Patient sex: F
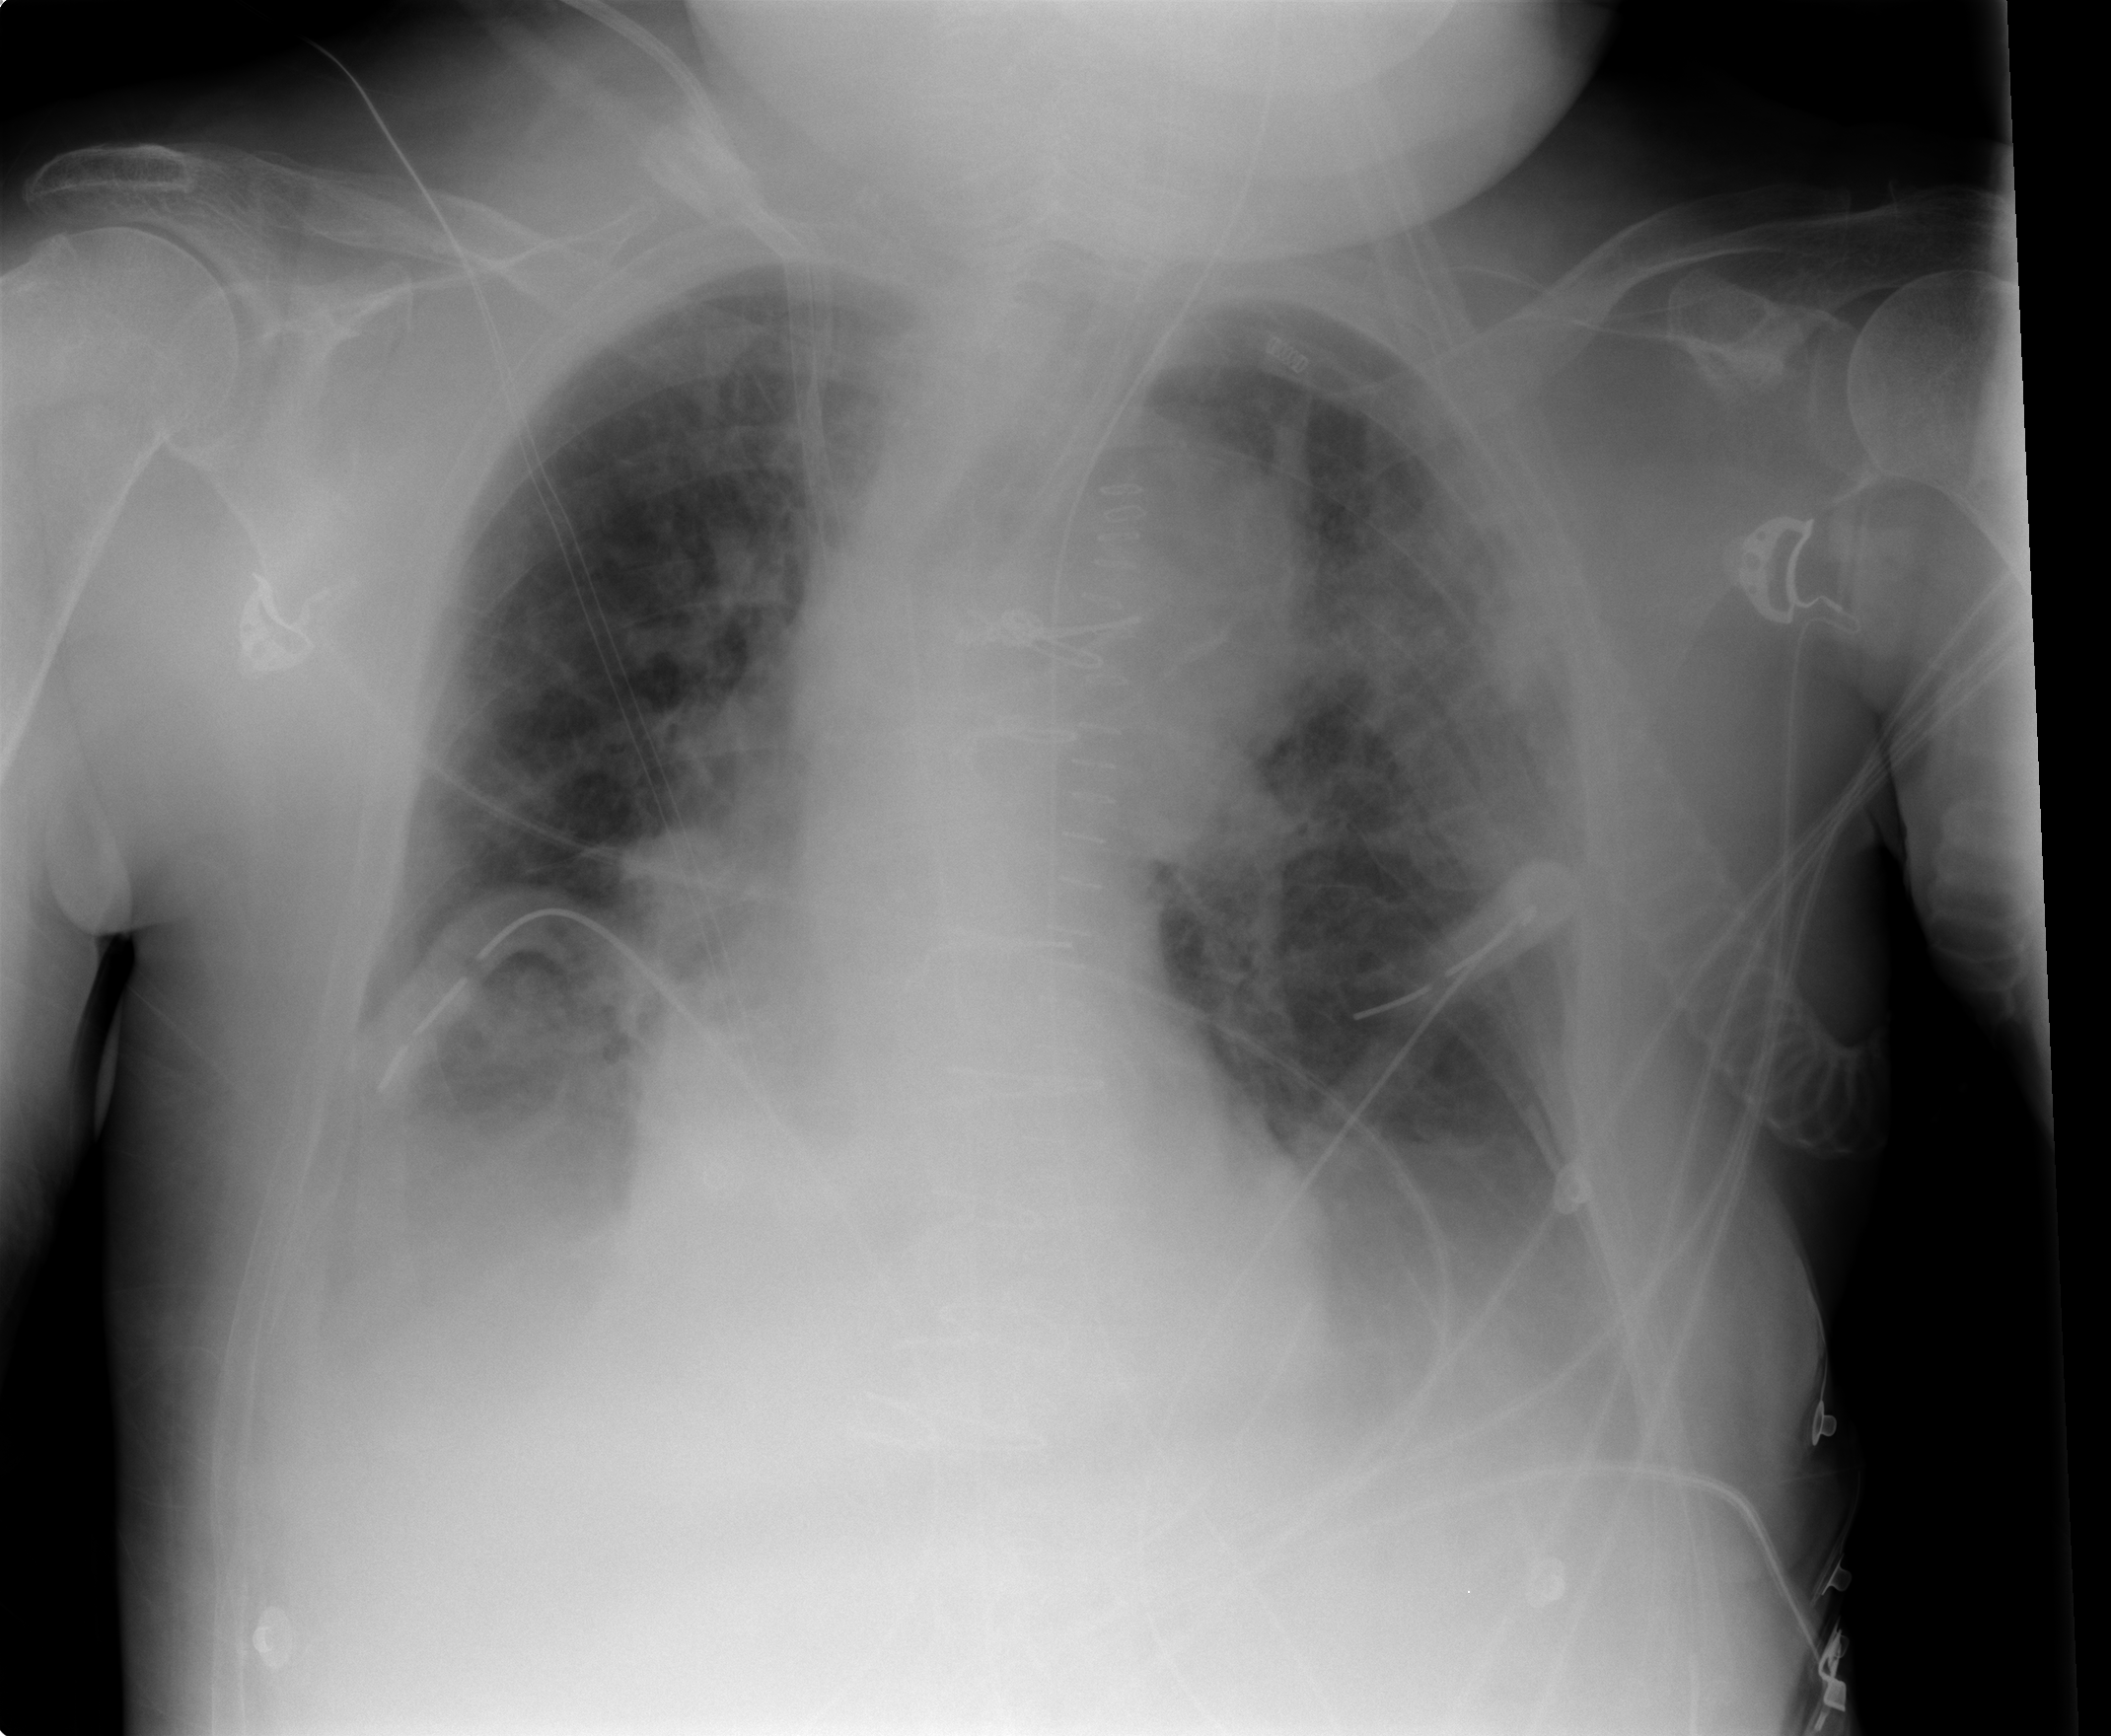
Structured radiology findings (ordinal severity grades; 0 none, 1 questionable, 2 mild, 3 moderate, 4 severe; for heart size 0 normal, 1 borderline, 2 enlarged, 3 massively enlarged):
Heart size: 0
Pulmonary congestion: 0
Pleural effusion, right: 2
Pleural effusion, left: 2
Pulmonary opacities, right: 0
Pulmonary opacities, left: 2
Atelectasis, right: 2
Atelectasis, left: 2